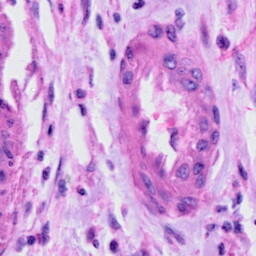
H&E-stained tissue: Cervix